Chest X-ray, PA view. Patient: 65 years old, sex M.
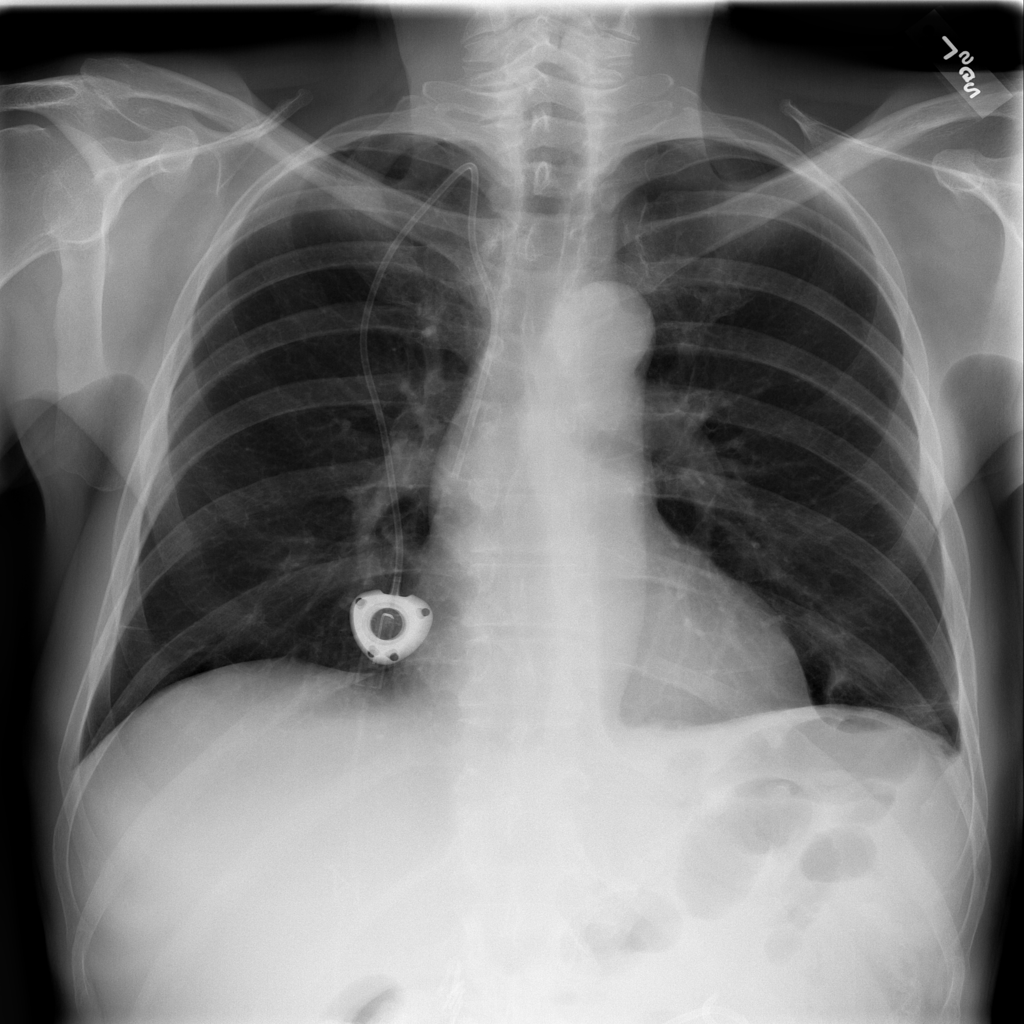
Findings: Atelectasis